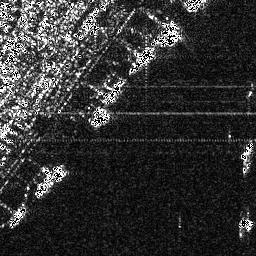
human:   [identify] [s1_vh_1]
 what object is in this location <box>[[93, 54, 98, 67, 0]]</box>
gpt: <ref>1 small ship at the right</ref>

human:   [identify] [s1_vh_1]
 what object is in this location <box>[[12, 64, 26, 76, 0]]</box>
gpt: <ref>1 medium ship at the bottom left</ref>